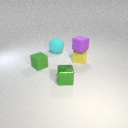
small green rubber cube to the left of small yellow metal cube